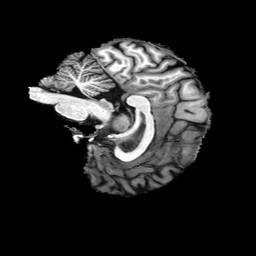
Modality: T1w
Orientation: sagittal
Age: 27
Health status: healthy
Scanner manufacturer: philips
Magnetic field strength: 3 T
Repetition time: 0.007835 s
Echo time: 0.003591 s